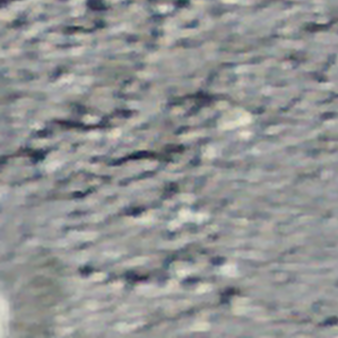
Label: other